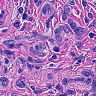
Metastatic tissue present: yes